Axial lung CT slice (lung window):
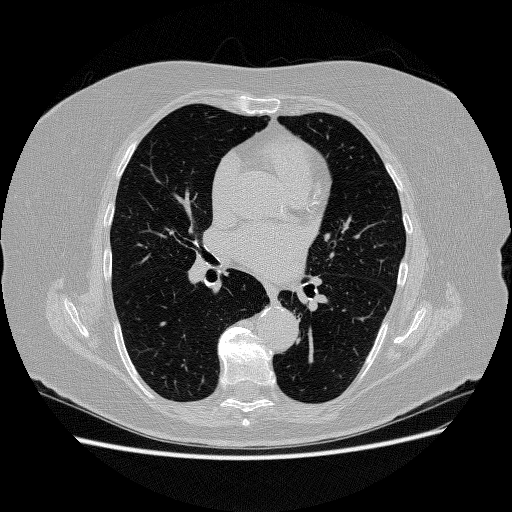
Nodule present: no